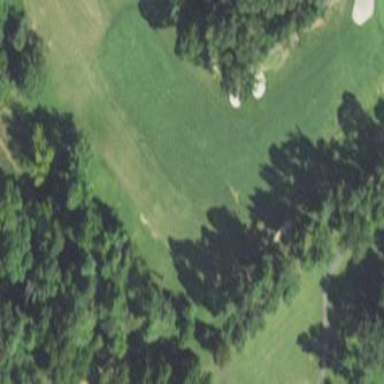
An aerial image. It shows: Grassy area designated as golf fairway.